Interaction volume radius: 5 \u00c5
Interaction volume height: 10 \u00c5
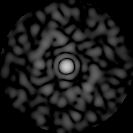
Disorder parameter: 0.8608